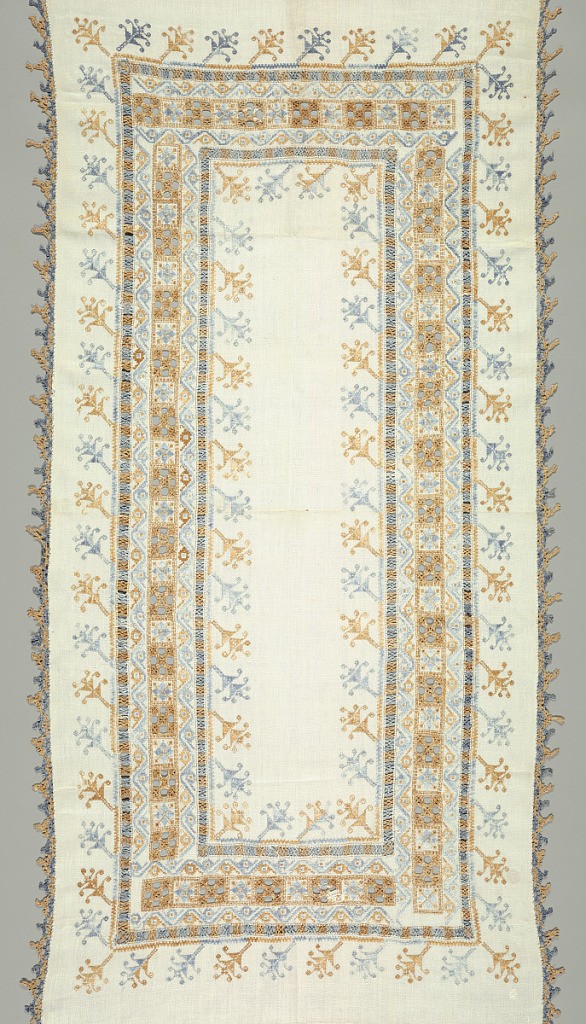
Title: Table cover
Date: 18th century
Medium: linen, silk Technique: plain weave embroidered in satin, running, and wrapped double-running stiches; drawnwork with wrapping and interweaving, bobbin braid, hem-stitching at each end of fabric.
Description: Rectangular linen cover dominated by a complex border of four panels combining drawn work and embroidery. The inner section is made up of alternating squares of embroidery and drawn work with geometric floral vine guard stripes. The border is completed on the inside and outside by continuous narrow bands of drawn work in alternating light blue and orange, from which stems elaborate leaf or flower-like forms, alternating in blue and orange. The outer edge is trimmed with a randa of continuous bobbin braided trim in orange and blue.